Field crop: maize
Growth stage: 2
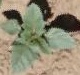
Species: datura